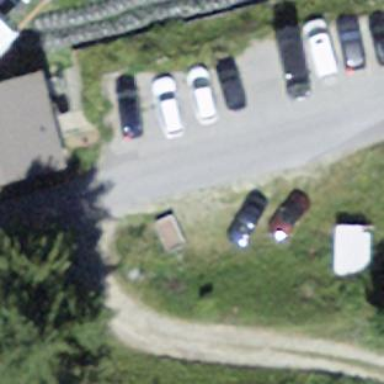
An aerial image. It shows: Parking area with surface.